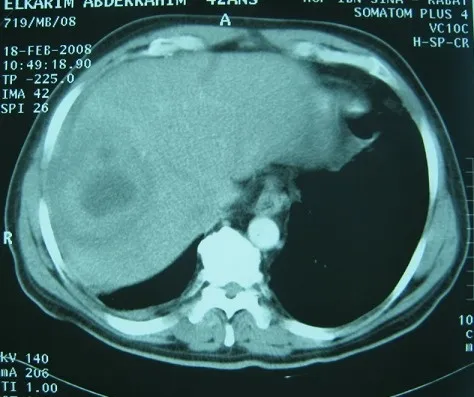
CT scan showing a 7 cm low-density lesion with central necrosis.
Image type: radiology (ct)